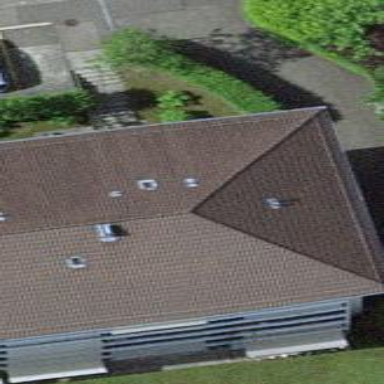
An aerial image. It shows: Hipped roof apartment building.